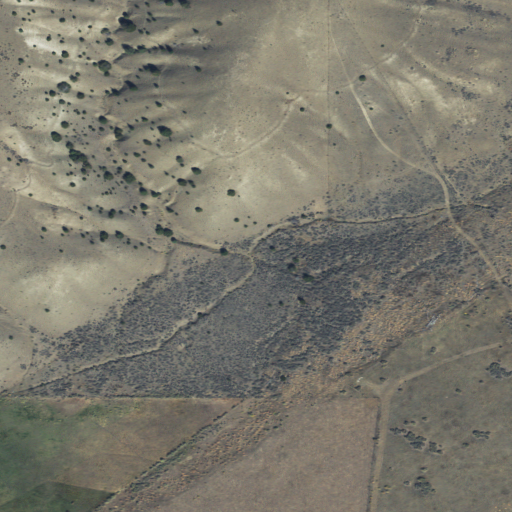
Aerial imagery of valley in Montana named Parson Gulch containing grassland and shrub